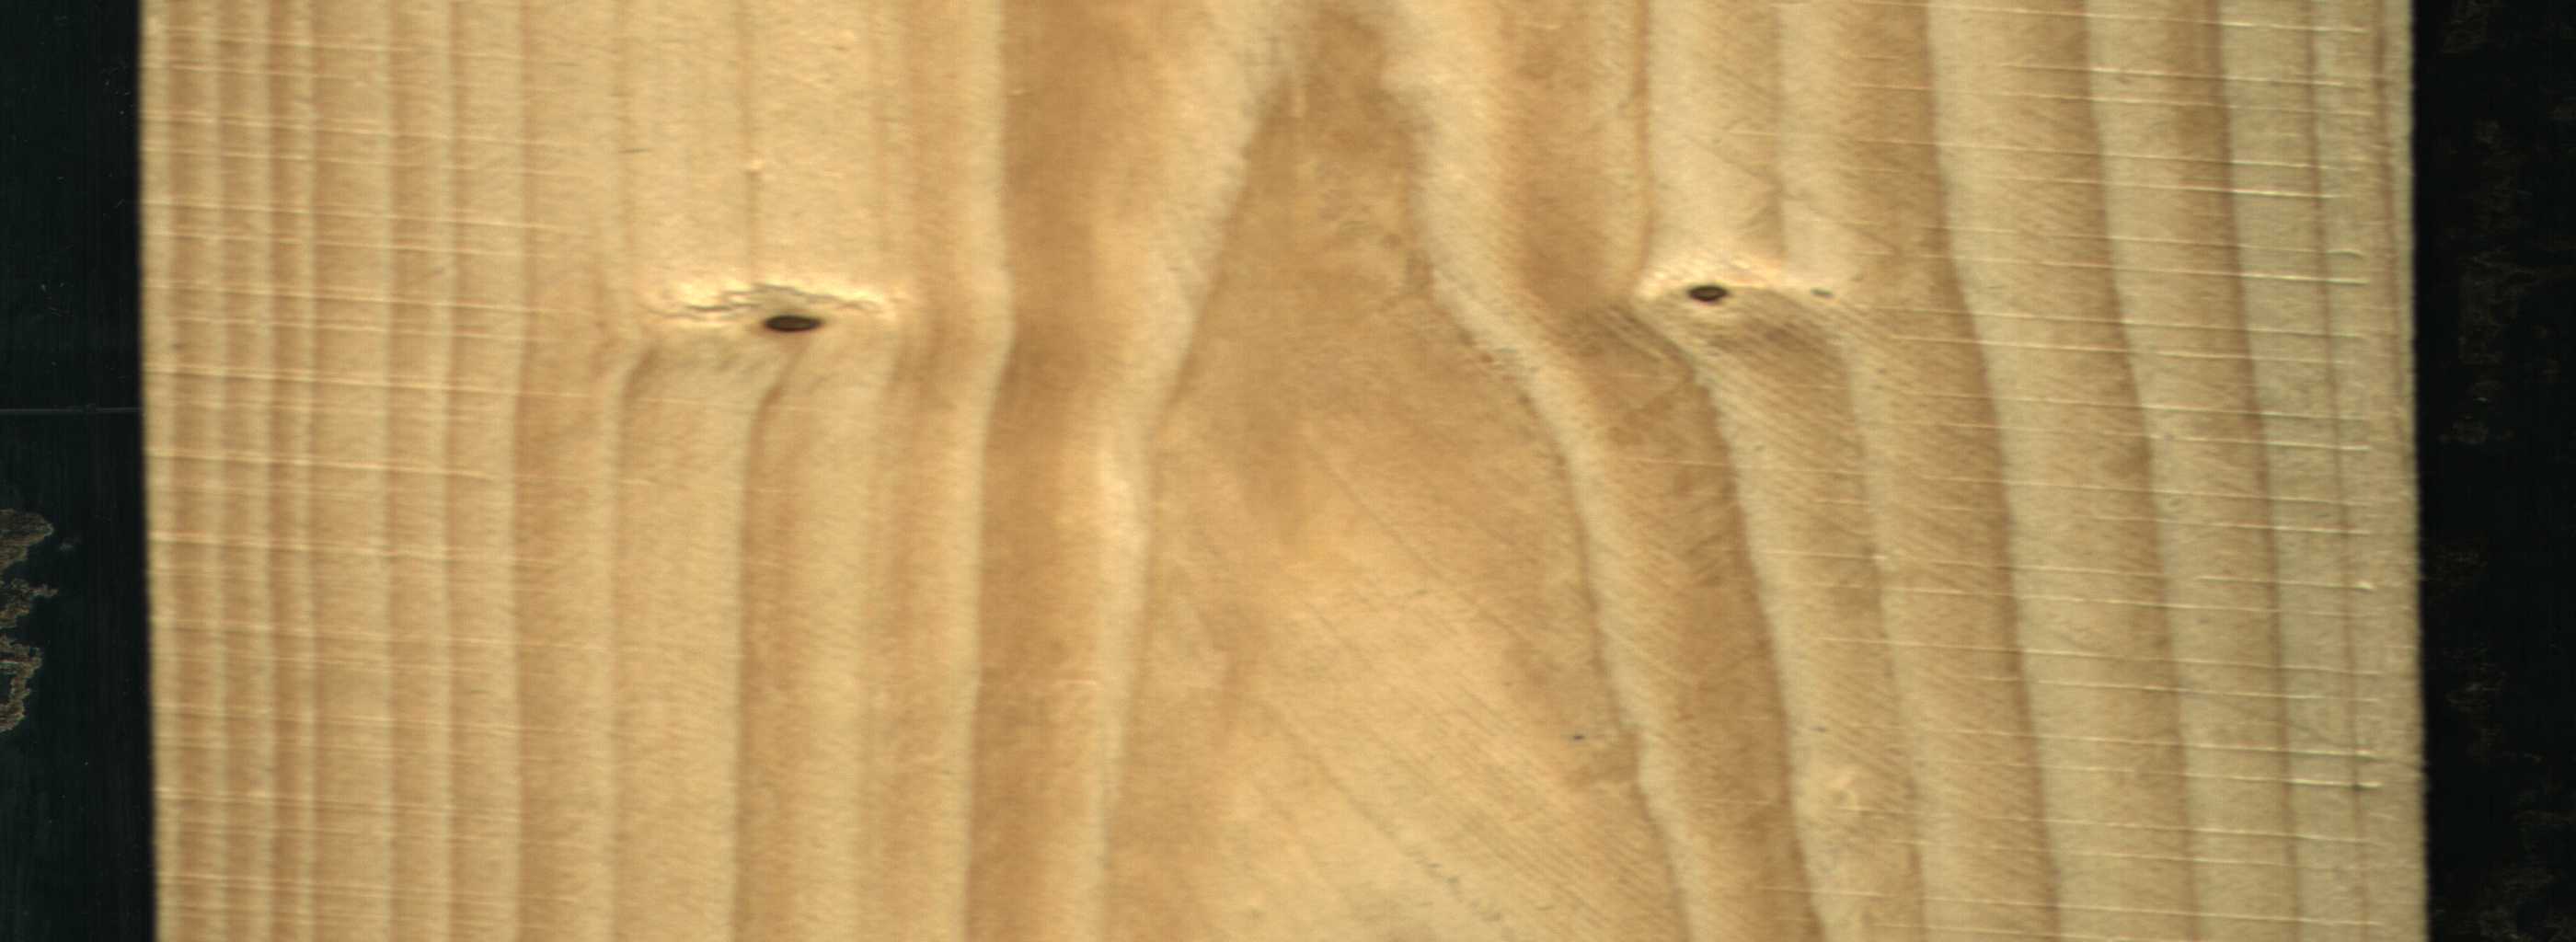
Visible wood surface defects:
Dead_Knot
Dead_Knot